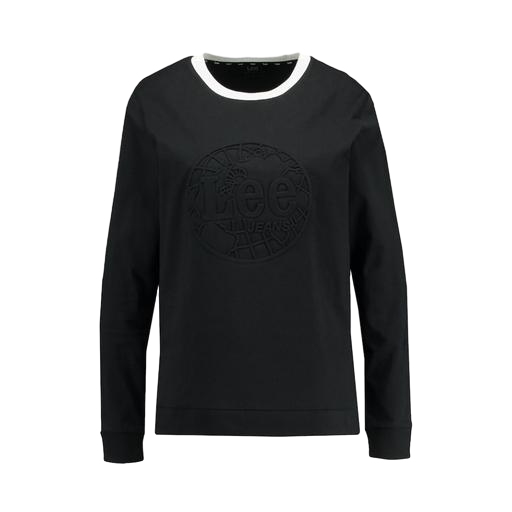
longsleeve t-shirt, longsleeved t-shirt, black women's long sleeve t-shirt, white background